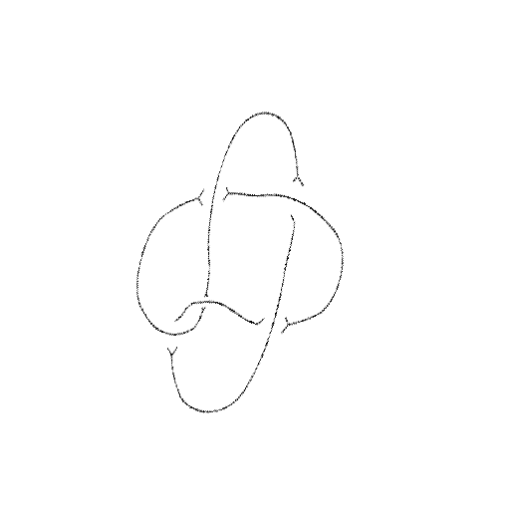
Crossing number: 5